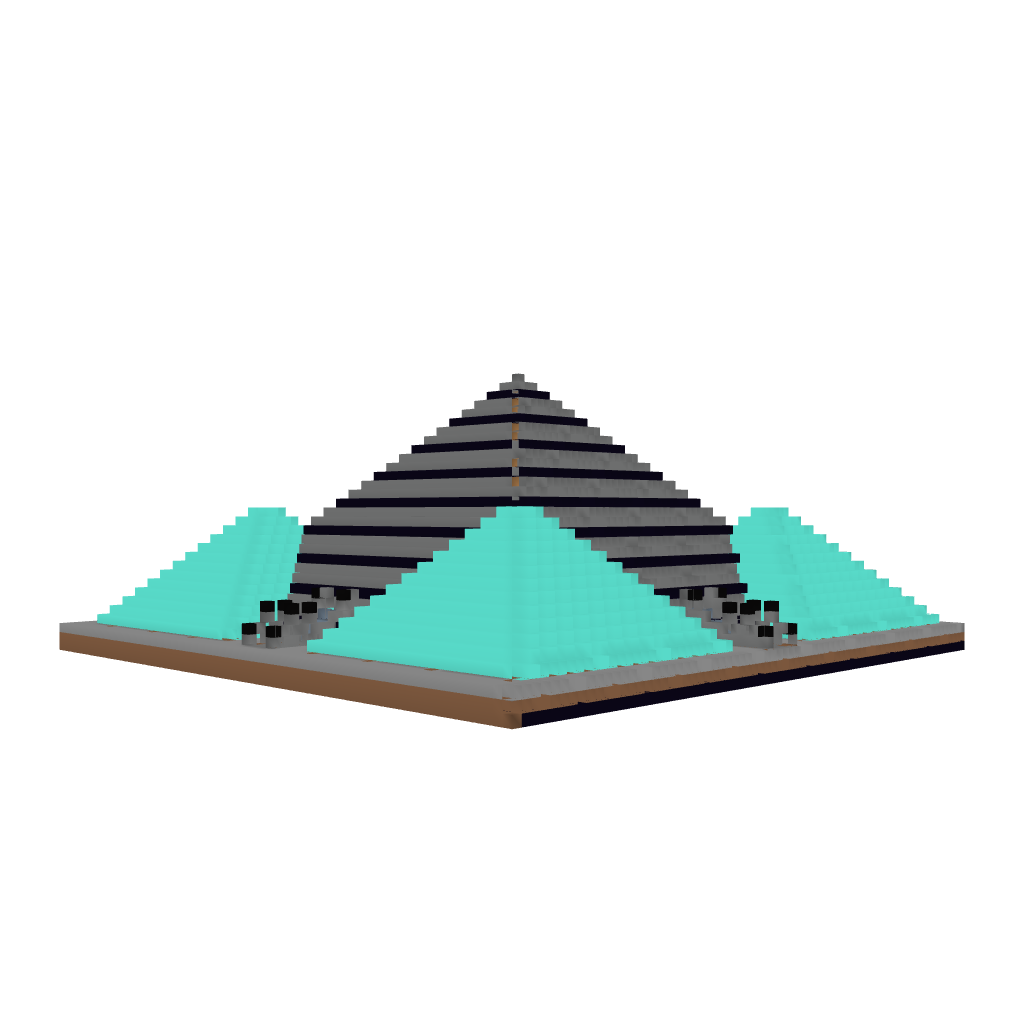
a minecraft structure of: Pyramid Spawn